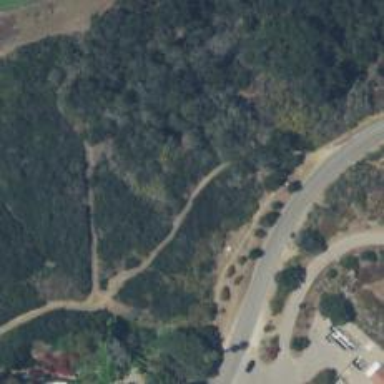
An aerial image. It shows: Path with excellent trail visibility.